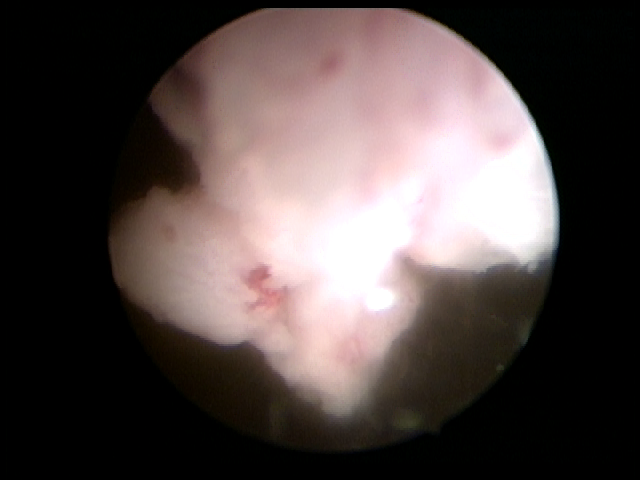
Modality: WLC
Class: Malignant
Subclass: HighGradePapillary
Lesion: L2
Stage: Ta
Morphology: Papillary
Bladder cancer association: Yes